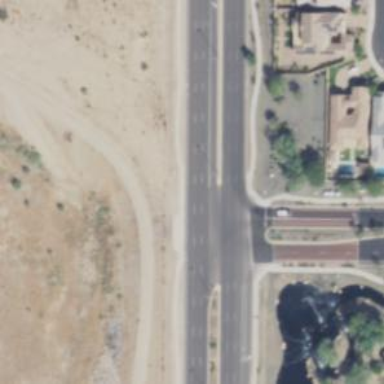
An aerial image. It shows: Secondary road with asphalt surface.